Question: How to add dynamic/multi button in UINavigatation Bar?
Like below image:

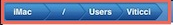
Answer: You can use a UIToolBar which then hold hold multiple UIBarButtonItem objects.
'''
- (void)viewDidLoad {
[super viewDidLoad];
// create a toolbar to have two buttons in the right
UIToolbar* tools = [[UIToolbar alloc] initWithFrame:CGRectMake(0, 0, 133, 44.01)];
// create the array to hold the buttons, which then gets added to the toolbar
NSMutableArray* buttons = [[NSMutableArray alloc] initWithCapacity:2];
// create a standard "add" button
UIBarButtonItem* bi = [[UIBarButtonItem alloc]
initWithBarButtonSystemItem:UIBarButtonSystemItemAdd target:self action:@selector(add)];
bi.style = UIBarButtonItemStyleBordered;
[buttons addObject:bi];
[bi release];
// create a standard "refresh" button
bi = [[UIBarButtonItem alloc]
initWithBarButtonSystemItem:UIBarButtonSystemItemRefresh target:self action:@selector(refresh)];
bi.style = UIBarButtonItemStyleBordered;
[buttons addObject:bi];
[bi release];
// stick the buttons in the toolbar
[tools setItems:buttons animated:NO];
[buttons release];
// and put the toolbar in the nav bar
self.navigationItem.rightBarButtonItem = [[UIBarButtonItem alloc] initWithCustomView:tools];
[tools release];
}
-(void)add{
NSLog(@"Code to add the row in tableview");
}
-(void)refresh {
NSLog(@"code to refresh the tableView");
}
'''